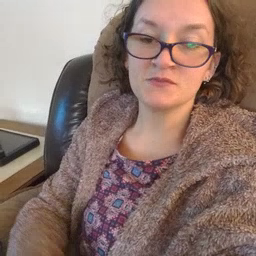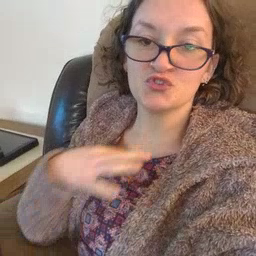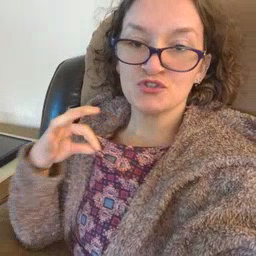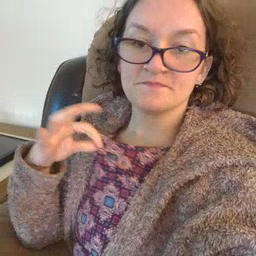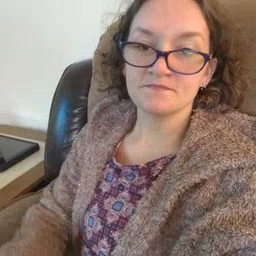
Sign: shirt